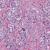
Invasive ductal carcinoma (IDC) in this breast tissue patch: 1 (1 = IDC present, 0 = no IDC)